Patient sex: F
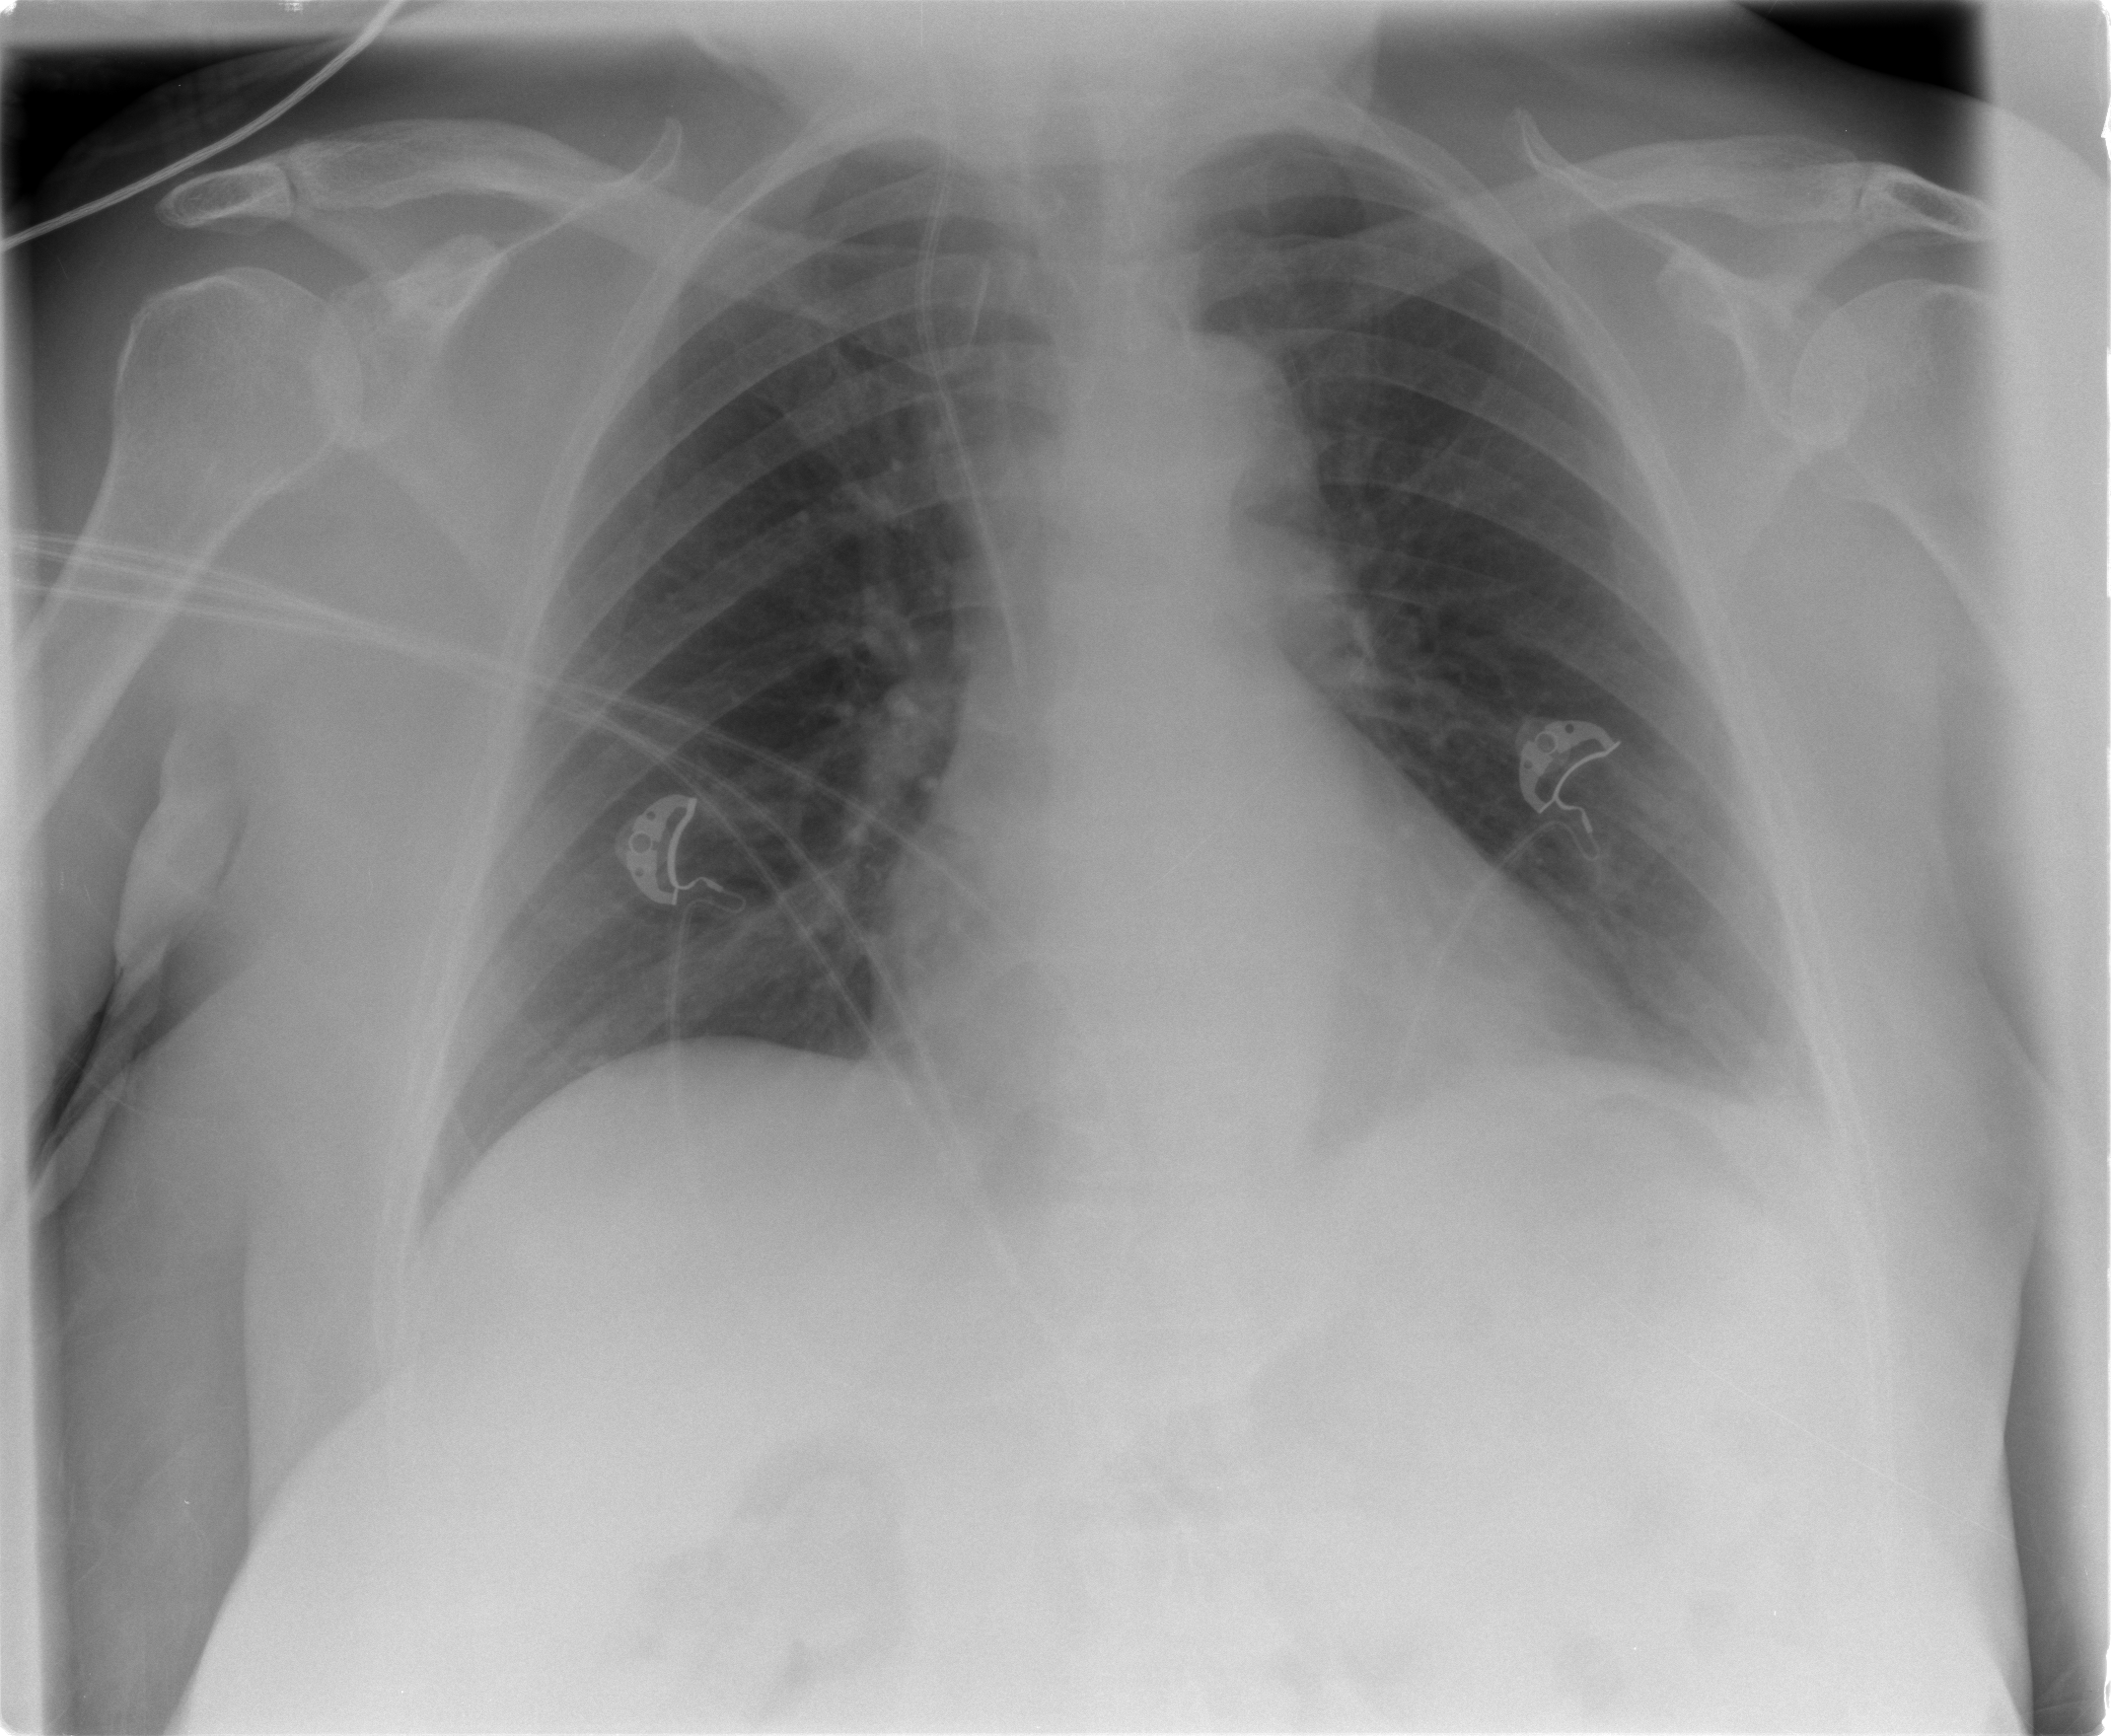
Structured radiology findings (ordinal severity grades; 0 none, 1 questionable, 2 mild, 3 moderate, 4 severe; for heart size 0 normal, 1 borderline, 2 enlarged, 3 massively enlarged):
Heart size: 0
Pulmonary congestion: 0
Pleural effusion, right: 0
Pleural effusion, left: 1
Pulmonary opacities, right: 0
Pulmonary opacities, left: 0
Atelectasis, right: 0
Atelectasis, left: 2